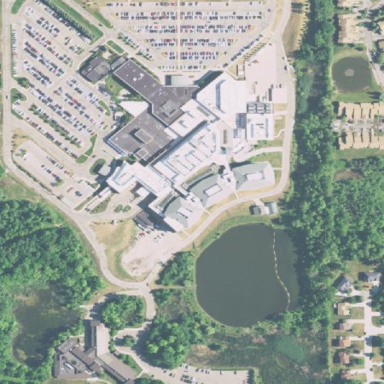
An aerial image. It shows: Healthcare facility identified as hospital.